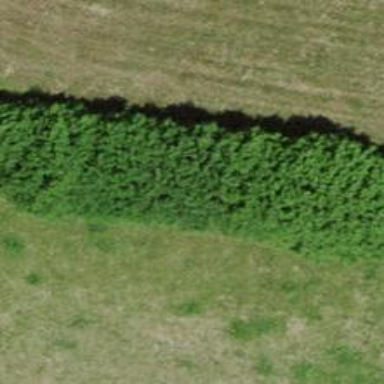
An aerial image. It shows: Hedge acting as barrier.